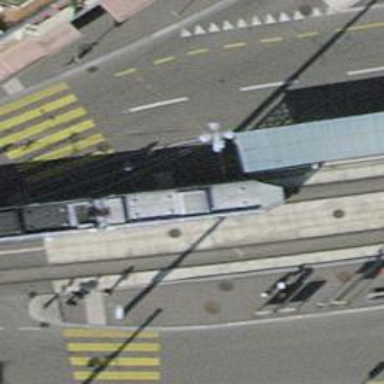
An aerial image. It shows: Tram stop with public transport stop position.